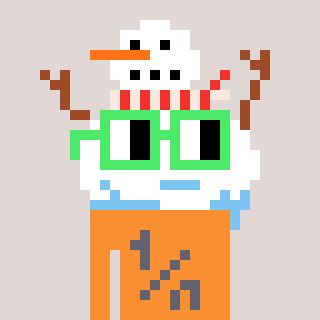
a pixel art character with square light green glasses, a snowman-shaped head and a orange-colored body on a warm background